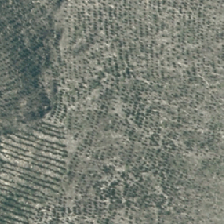
Land cover: harvested_forest